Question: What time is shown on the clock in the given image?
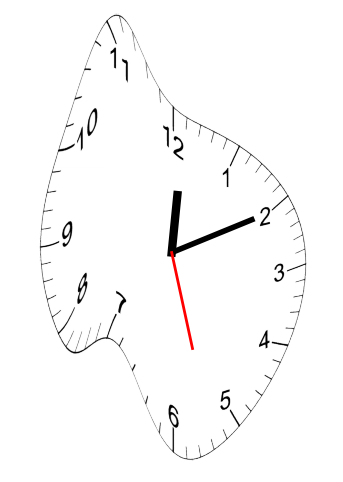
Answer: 12:10:27